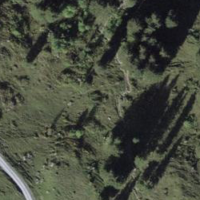
EUNIS habitat code: 23
Species observed at this site:
Fringilla coelebs